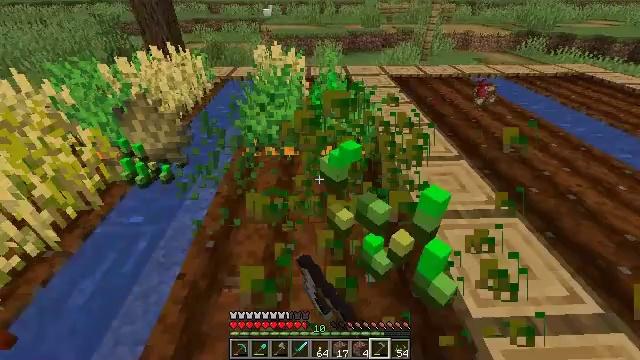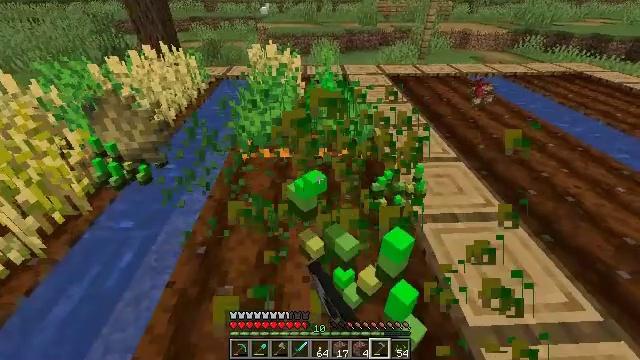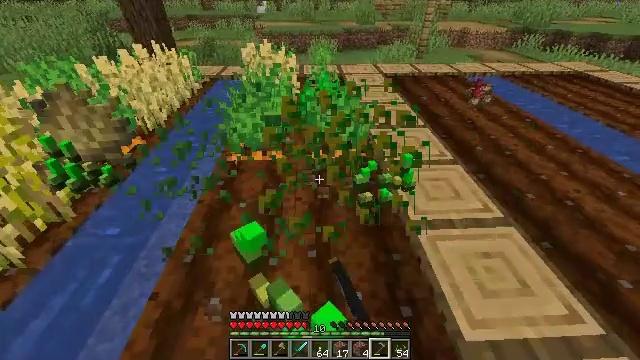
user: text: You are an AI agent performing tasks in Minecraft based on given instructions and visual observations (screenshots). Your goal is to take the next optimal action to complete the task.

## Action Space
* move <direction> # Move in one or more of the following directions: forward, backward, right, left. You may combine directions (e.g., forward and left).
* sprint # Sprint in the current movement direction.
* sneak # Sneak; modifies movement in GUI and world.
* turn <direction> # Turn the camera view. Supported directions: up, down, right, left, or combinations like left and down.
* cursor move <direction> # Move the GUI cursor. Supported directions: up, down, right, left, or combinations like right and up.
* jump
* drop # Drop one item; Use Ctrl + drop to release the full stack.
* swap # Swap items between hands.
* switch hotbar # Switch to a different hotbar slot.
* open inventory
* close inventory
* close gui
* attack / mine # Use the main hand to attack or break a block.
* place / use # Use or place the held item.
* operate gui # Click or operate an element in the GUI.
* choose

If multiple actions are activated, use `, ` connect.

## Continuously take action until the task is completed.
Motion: motion action
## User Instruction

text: Harvest potatoes.
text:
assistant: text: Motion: move forward and move right, attack / mine
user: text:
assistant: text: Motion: move forward and move right, attack / mine
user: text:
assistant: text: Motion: move right, attack / mine